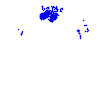
Particle: electron